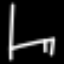
Label: chair